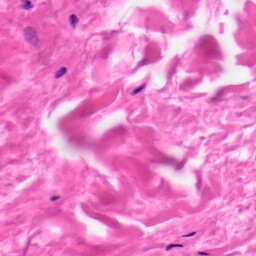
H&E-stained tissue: Skin